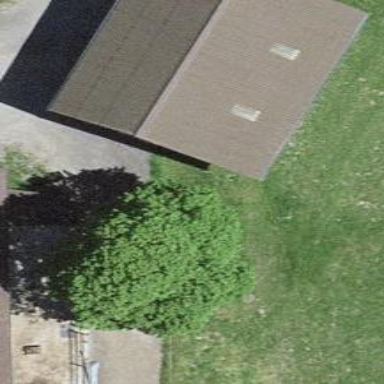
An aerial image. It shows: Barn.